Question: I am working with a query that is being used on a gridview to select data to display:
'''
SELECT [Theme].[PK_Theme], [Theme].[Name], [ThemeType].[Type]
FROM [Theme]
LEFT OUTER JOIN [ThemeType]
ON [Theme].[ThemeTypeId] = [ThemeType].[PK_ThemeType]
JOIN [ProductTheme] ON [ProductTheme].[ThemeId]=[Theme].[PK_Theme]
WHERE ProductTheme.ProductID LIKE @productParam
AND ProductTheme.ThemeId = Theme.PK_Theme
AND COALESCE([THEME].[THEMETYPEID], 'null') LIKE @assignedParam
GROUP BY [Theme].[Name], [ThemeType].[Type], [Theme].[PK_Theme]
ORDER BY CASE WHEN [ThemeType].[Type] IS NULL THEN 0 ELSE 1 END, [Theme].[Name]
'''
The column [THEME].[THEMETYPEID] was previously varchar(50) but has been changed to int.
I am now getting this error:
'''
Conversion failed when converting the varchar value 'NULL' to data type int.
'''
One thing that is strange is that I directly query the server the above statement works, (which I change out the parameters for values that is) But its not working in the server control.
The updated column allows for nulls. How do I check for Null for an int in this curcumstance and have the query work as before?
Edit I want the result to be like this if both the parameters are assigned '%':

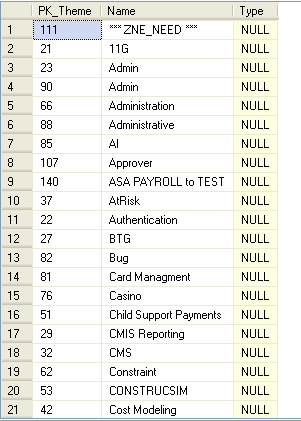
Answer: This line:
'''
AND COALESCE([THEME].[THEMETYPEID], 'null') LIKE @assignedParam
'''
Should be (no single quotes):
'''
AND COALESCE([THEME].[THEMETYPEID], NULL) LIKE @assignedParam
'''
Because ''null'' is a normal string while you probably intend to signify a 'NULL' value
Or perhaps you should change it to something like :
'''
AND COALESCE([THEME].[THEMETYPEID], 0) LIKE @assignedParam
'''
Since ThemeTyeID is an int
Try this:
'''
SELECT [Theme].[PK_Theme] ,
[Theme].[Name] ,
[ThemeType].[Type]
FROM [Theme]
LEFT OUTER JOIN [ThemeType] ON [Theme].[ThemeTypeId] = [ThemeType].[PK_ThemeType]
JOIN [ProductTheme] ON [ProductTheme].[ThemeId] = [Theme].[PK_Theme]
WHERE ProductTheme.ProductID LIKE @productParam
AND ProductTheme.ThemeId = Theme.PK_Theme
AND 1 = CASE WHEN [THEME].[THEMETYPEID] IS NULL THEN 1
WHEN [THEME].[THEMETYPEID] LIKE @param THEN 1
END
GROUP BY [Theme].[Name] ,
[ThemeType].[Type] ,
[Theme].[PK_Theme]
ORDER BY CASE WHEN [ThemeType].[Type] IS NULL THEN 0
ELSE 1
END ,
[Theme].[Name]
'''
But we warned that if this works as you want, it will not be as efficient as writing separate queries for each case. and perhaps union them...